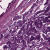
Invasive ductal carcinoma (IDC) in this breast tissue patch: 1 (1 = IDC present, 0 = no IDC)